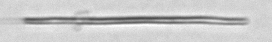
Label: fiber